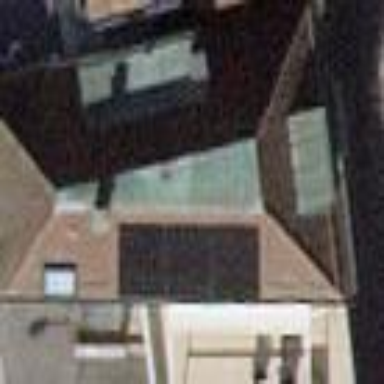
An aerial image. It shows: Hipped roof on apartment building.